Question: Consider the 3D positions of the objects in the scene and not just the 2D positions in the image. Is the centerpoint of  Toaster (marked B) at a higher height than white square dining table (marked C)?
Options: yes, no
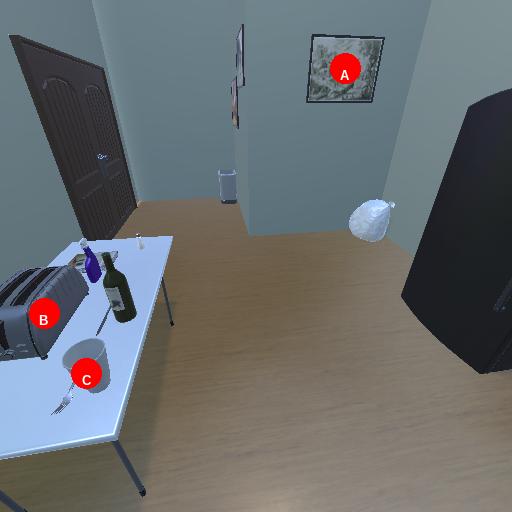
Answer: yes